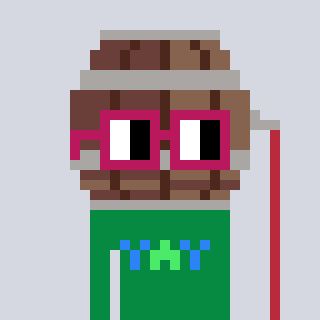
a pixel art character with square dark red glasses, a wine barrel-shaped head and a green-colored body on a cool background